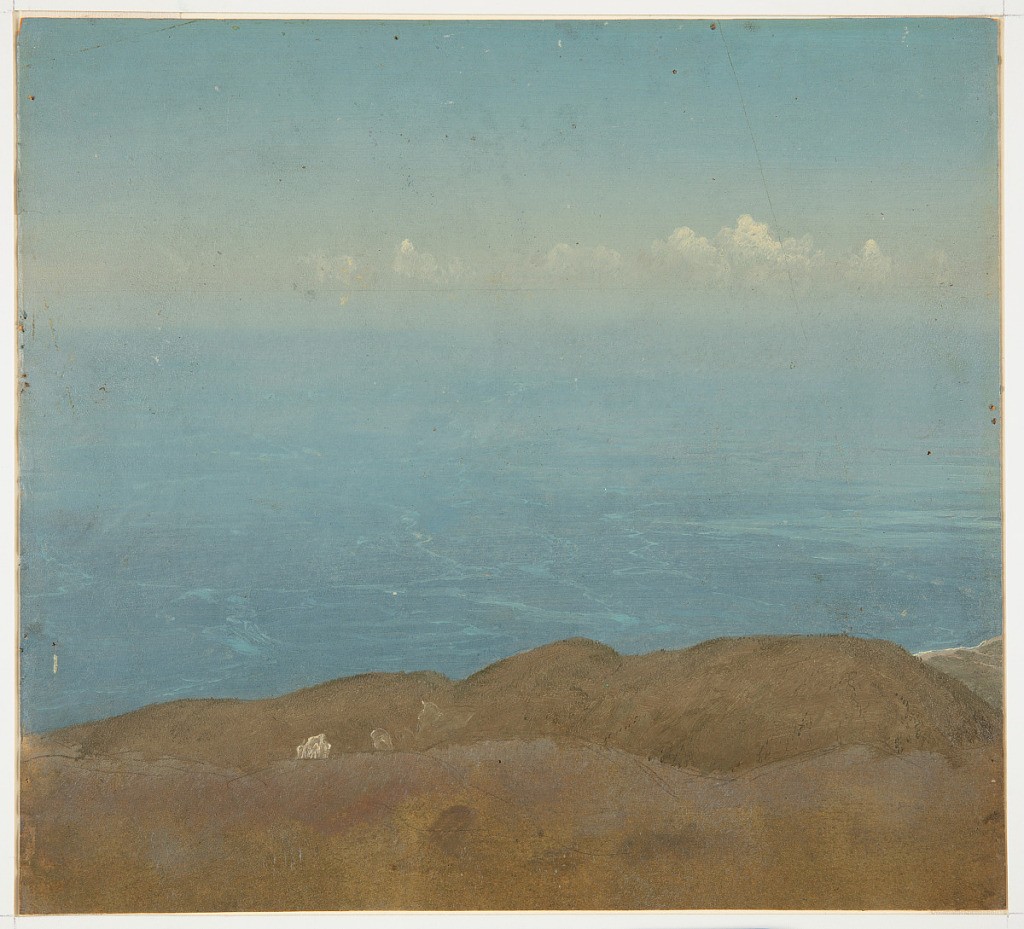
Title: View of the Sea from Bloxburgh, Jamaica
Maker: Frederic Edwin Church, American, 1826–1900
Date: May–September 1865
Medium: Brush and oil paint, graphite on paperboard
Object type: Drawing
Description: Landscape sketch showing a view of the sea from the hills along the southern coast of Jamaica, east of Kingston near the former plantation called Bloxburgh. In the foreground along the lower margin, two lush and rolling ridges overlap one another while a portion of the coastline below is visible in the middle distance at right. The deep blue water of Caribbean Sea extends from the middle distance and into the background, where it goes hazy due to moisture in the atmosphere. Wind patterns and currents are visible along the water's surface. Just above the distant horizon, a line of billowing, white clouds are visible.